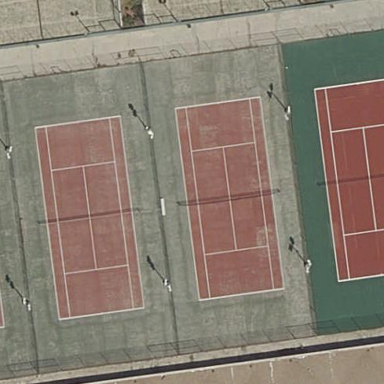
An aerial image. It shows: Tennis court on the leisure land pitch.